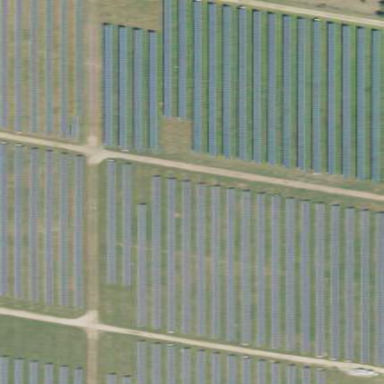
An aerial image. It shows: Solar power generator using photovoltaic panels.